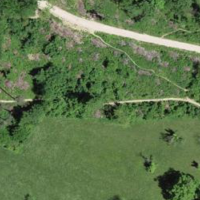
EUNIS habitat code: 24
Species observed at this site:
Milvus milvus
Cephalanthera damasonium